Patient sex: F
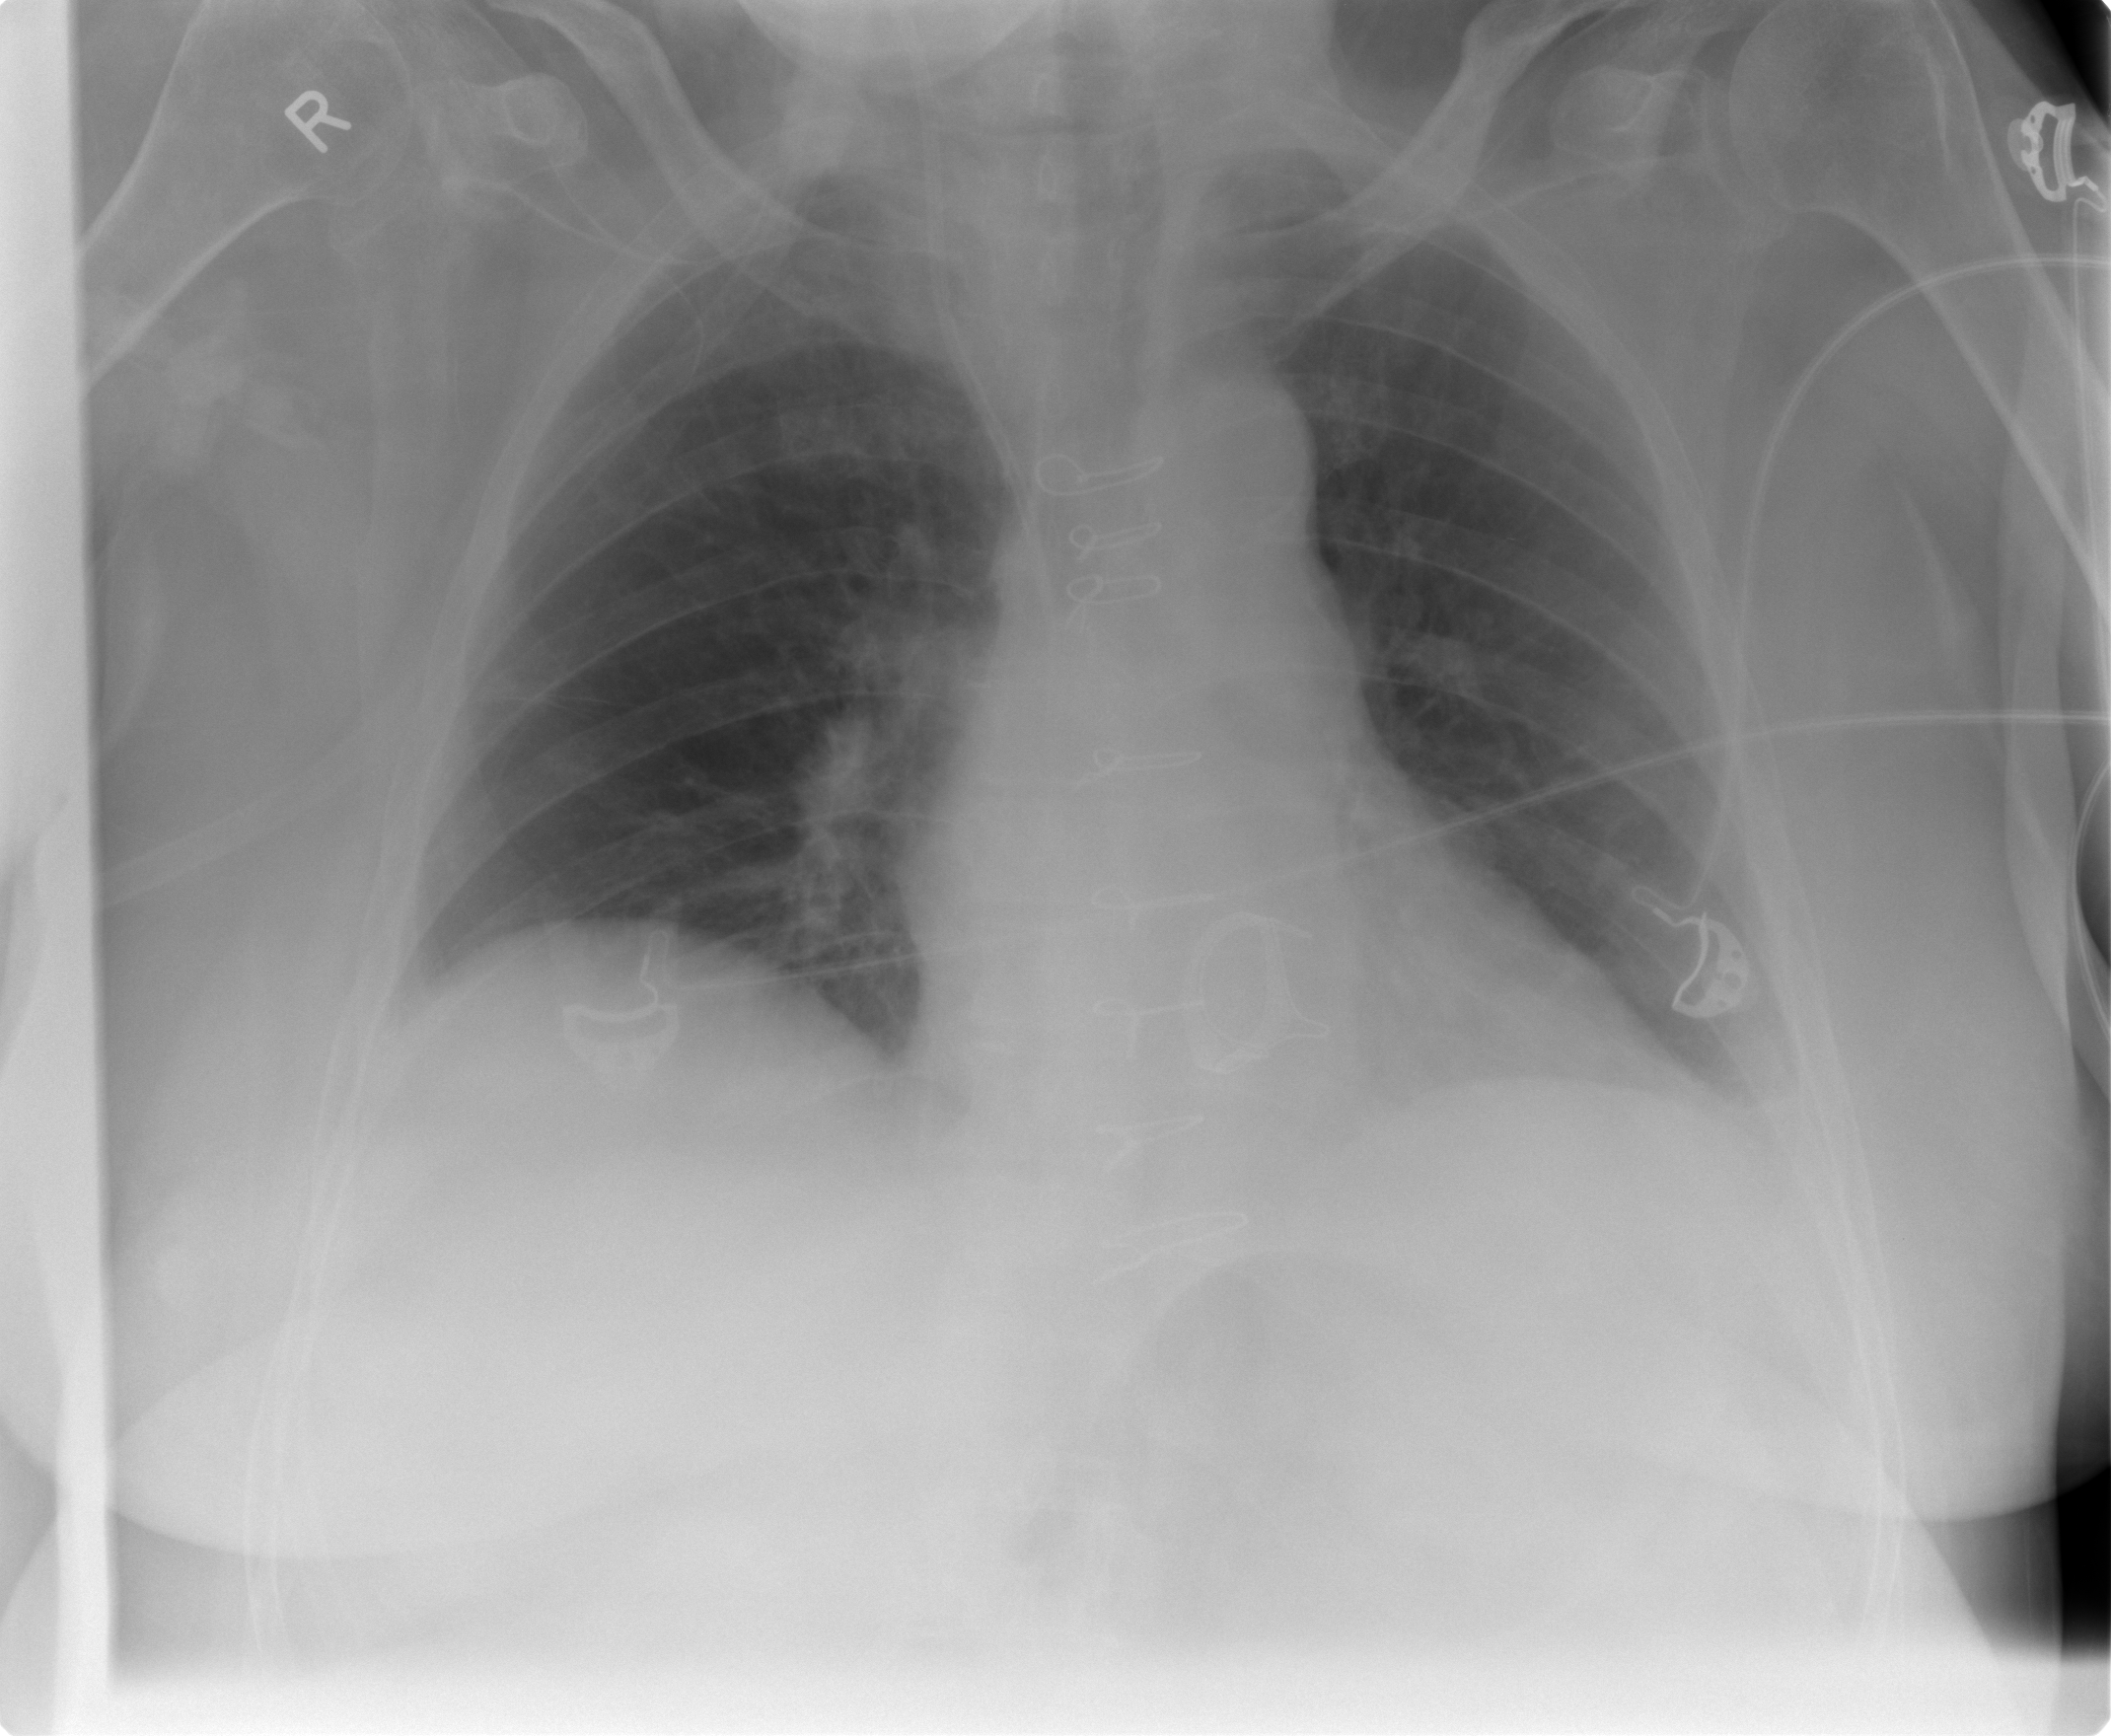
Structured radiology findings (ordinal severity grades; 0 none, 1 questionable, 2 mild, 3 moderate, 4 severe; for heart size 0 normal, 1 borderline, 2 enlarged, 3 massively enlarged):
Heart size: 0
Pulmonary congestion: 0
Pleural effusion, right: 0
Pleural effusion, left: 1
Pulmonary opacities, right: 0
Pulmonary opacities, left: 0
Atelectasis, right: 0
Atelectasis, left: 0